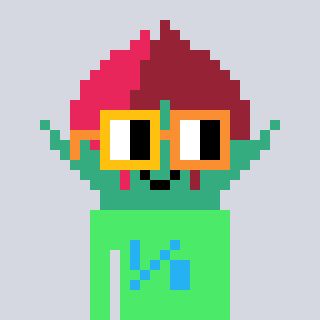
a pixel art character with square yellow and orange glasses, a rosebud-shaped head and a teal-colored body on a cool background